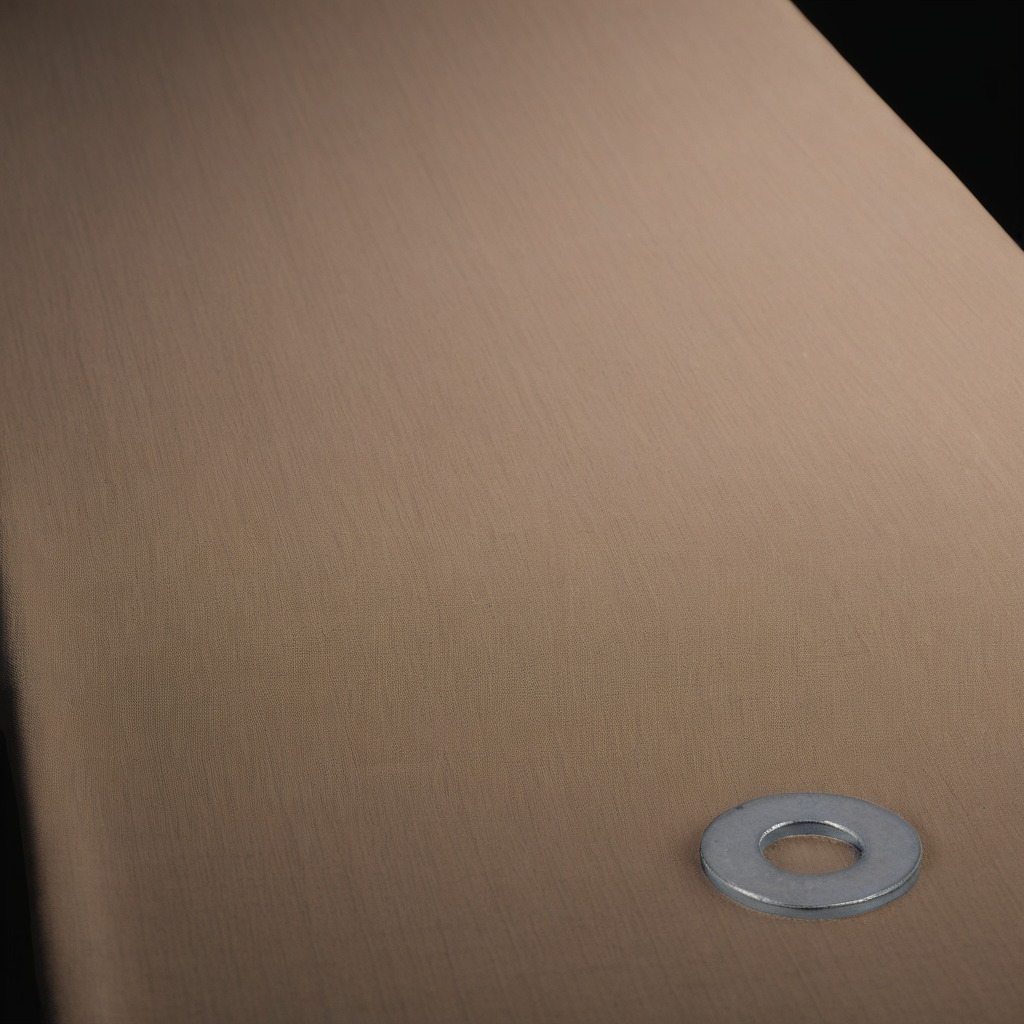
A flat metal washer lying on a wooden table in a workshop at night.